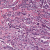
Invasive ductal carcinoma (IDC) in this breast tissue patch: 1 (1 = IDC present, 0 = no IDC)